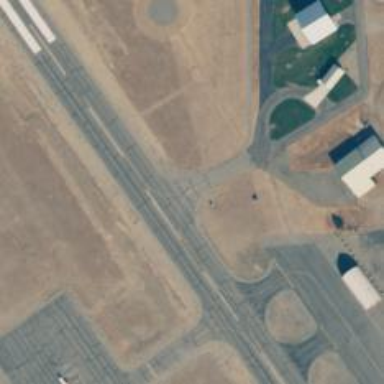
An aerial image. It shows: Image of taxiway at airport.